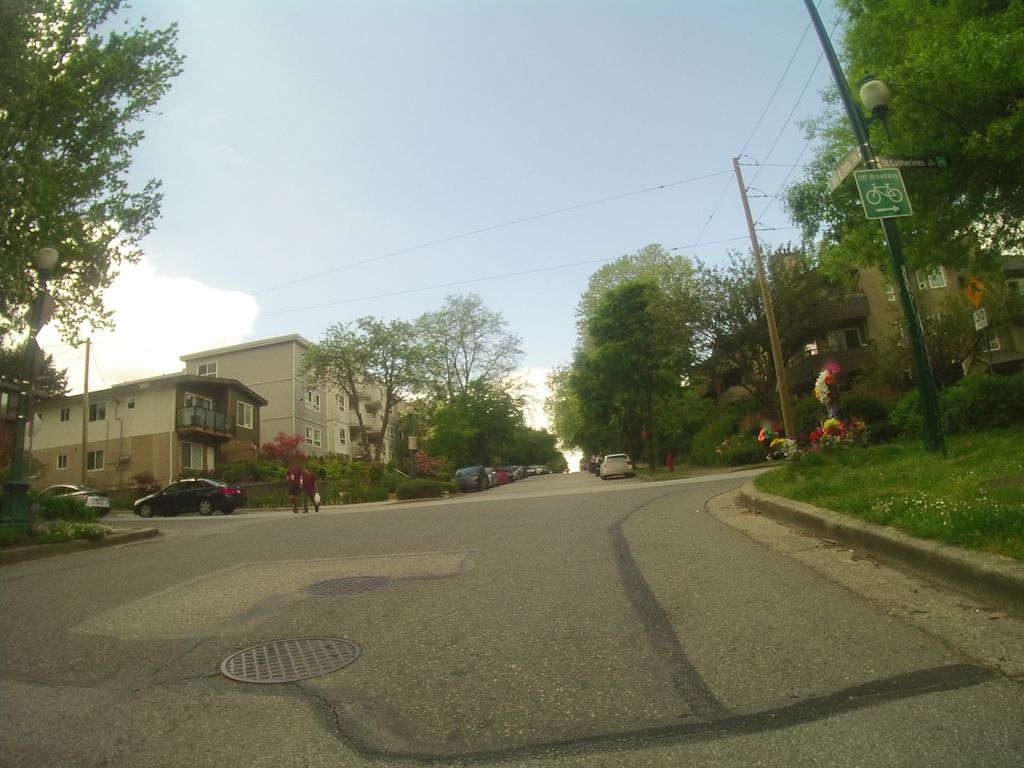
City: vancouver